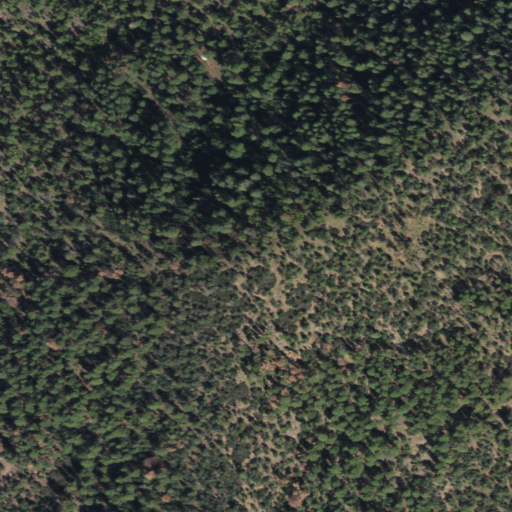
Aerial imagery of mountain in Arizona named Turkey Peak containing only evergreen forest